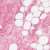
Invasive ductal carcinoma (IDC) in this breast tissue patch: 0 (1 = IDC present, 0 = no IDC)